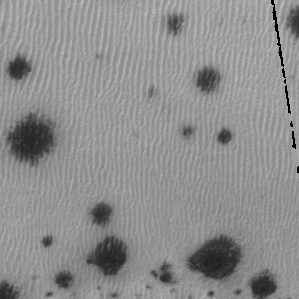
Label: frost